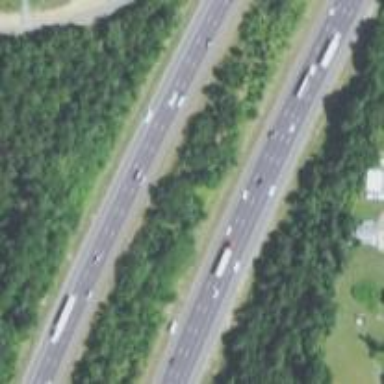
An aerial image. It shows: Motorway junction.